Brain MRI, t2w sequence, axial 2D slice.
Patient: age 30, sex F, weight 75 kg, height 1.7 m
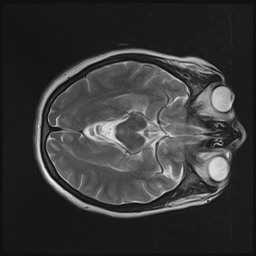